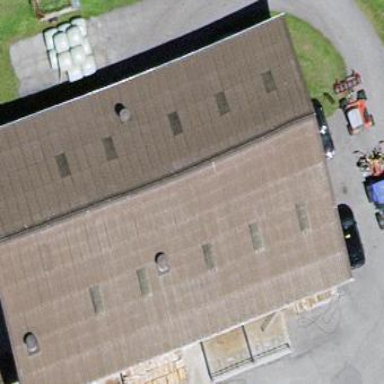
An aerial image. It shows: Industrial building.